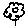
Label: flower